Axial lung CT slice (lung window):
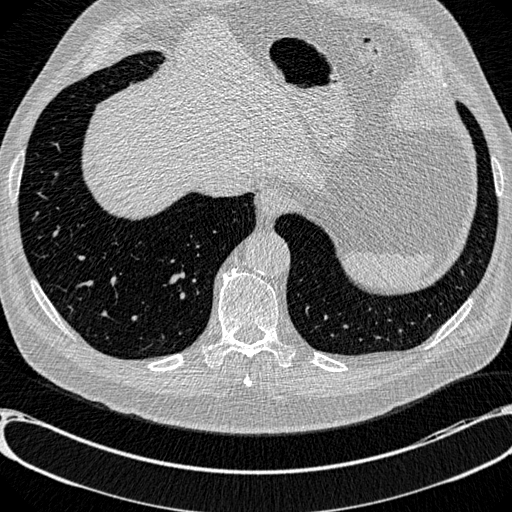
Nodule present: no